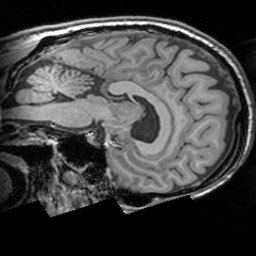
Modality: T1w
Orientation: sagittal
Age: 34
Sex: male
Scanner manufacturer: siemens
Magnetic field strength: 3 T
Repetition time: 1.63 s
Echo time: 0.00311 s